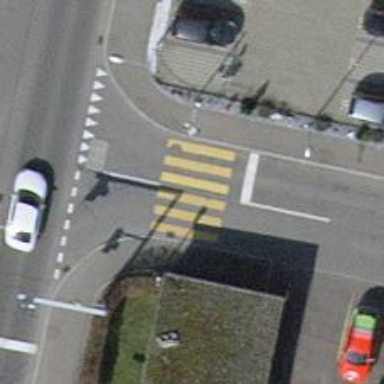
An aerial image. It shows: Uncontrolled crossing on the road.